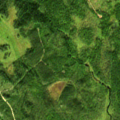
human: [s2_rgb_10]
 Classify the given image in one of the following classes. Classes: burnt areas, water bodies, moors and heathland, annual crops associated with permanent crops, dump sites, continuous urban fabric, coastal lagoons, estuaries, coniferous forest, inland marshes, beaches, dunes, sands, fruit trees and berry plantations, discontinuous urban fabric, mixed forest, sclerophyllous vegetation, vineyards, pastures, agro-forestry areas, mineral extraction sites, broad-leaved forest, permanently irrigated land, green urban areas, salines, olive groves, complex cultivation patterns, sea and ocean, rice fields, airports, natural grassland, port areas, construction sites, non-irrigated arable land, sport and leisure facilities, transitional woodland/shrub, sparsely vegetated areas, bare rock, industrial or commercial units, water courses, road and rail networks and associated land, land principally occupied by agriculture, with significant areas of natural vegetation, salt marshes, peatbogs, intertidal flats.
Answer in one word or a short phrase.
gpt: coniferous forest, mixed forest, transitional woodland/shrub